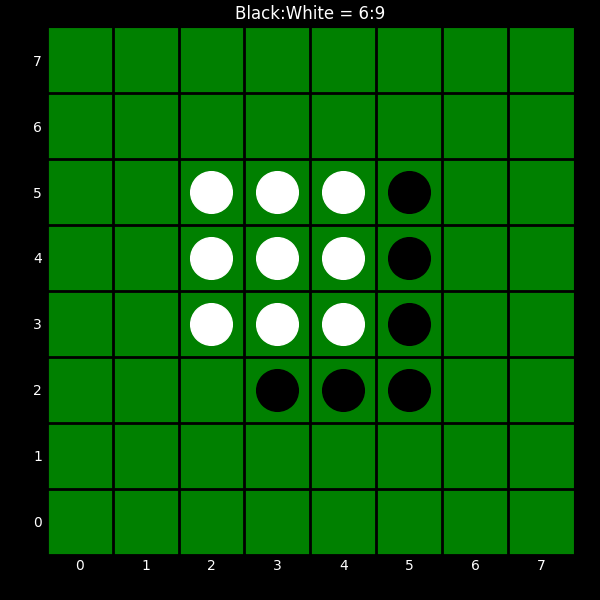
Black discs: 6
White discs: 9